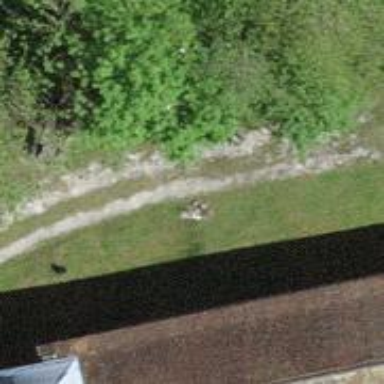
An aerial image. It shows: Picnic table located in leisure land area.